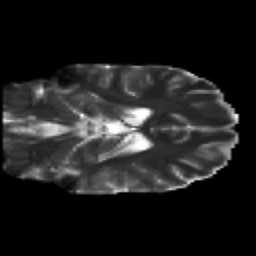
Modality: T2w
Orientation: coronal
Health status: healthy
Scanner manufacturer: siemens
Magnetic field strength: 3 T
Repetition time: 12 s
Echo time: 0.092 s